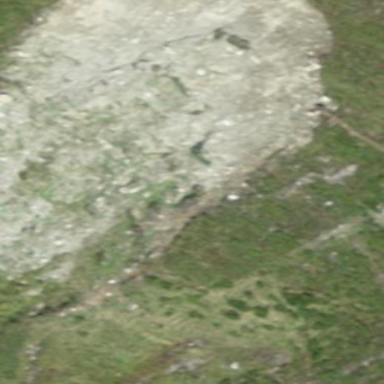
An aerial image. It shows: Natural scree.